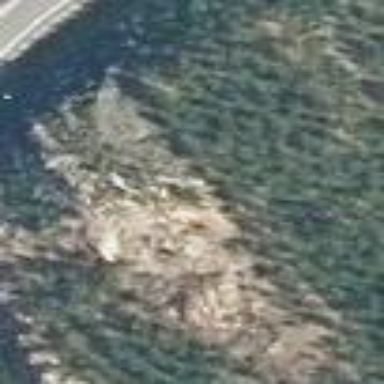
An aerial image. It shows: Landscape of bare rock.